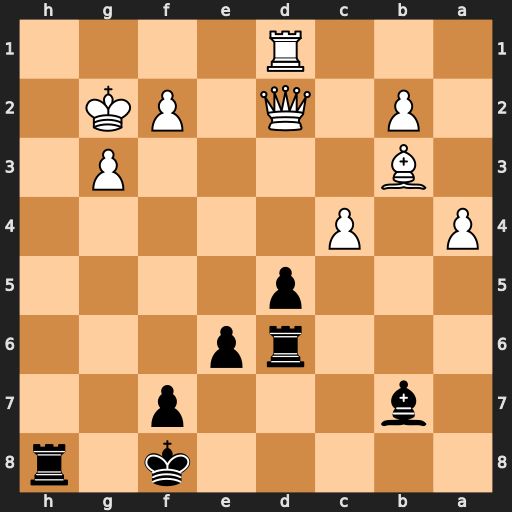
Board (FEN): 5k1r/1b3p2/3rp3/3p4/P1P5/1B4P1/1P1Q1PK1/3R4
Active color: b
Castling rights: -
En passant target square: -
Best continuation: dxc4+ f3 Rxd2+ Rxd2 cxb3